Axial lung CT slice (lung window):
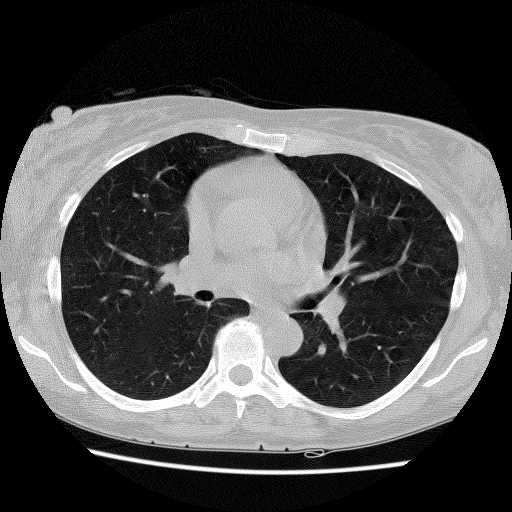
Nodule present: no